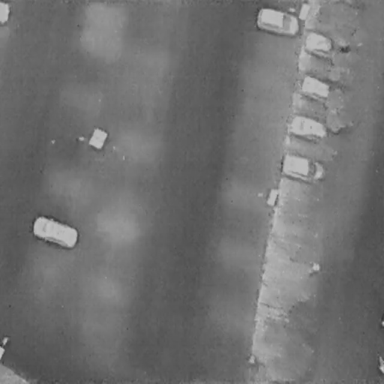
There are six Cars in the infrared image.